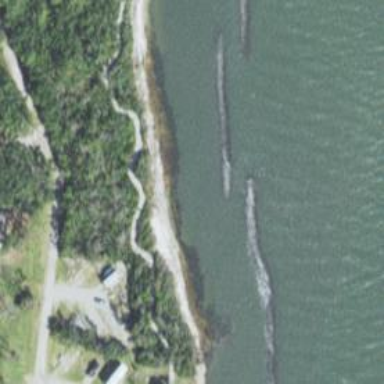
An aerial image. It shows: Breakwater structure.